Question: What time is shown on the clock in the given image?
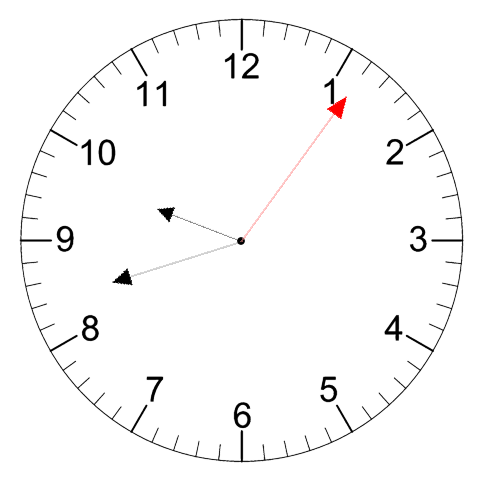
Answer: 09:42:06